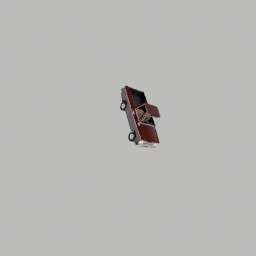
Label: mechanical